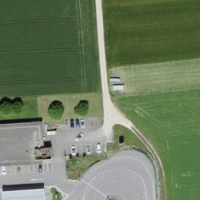
EUNIS habitat code: 57
Species observed at this site:
Chorthippus biguttulus
Chorthippus brunneus